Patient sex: F
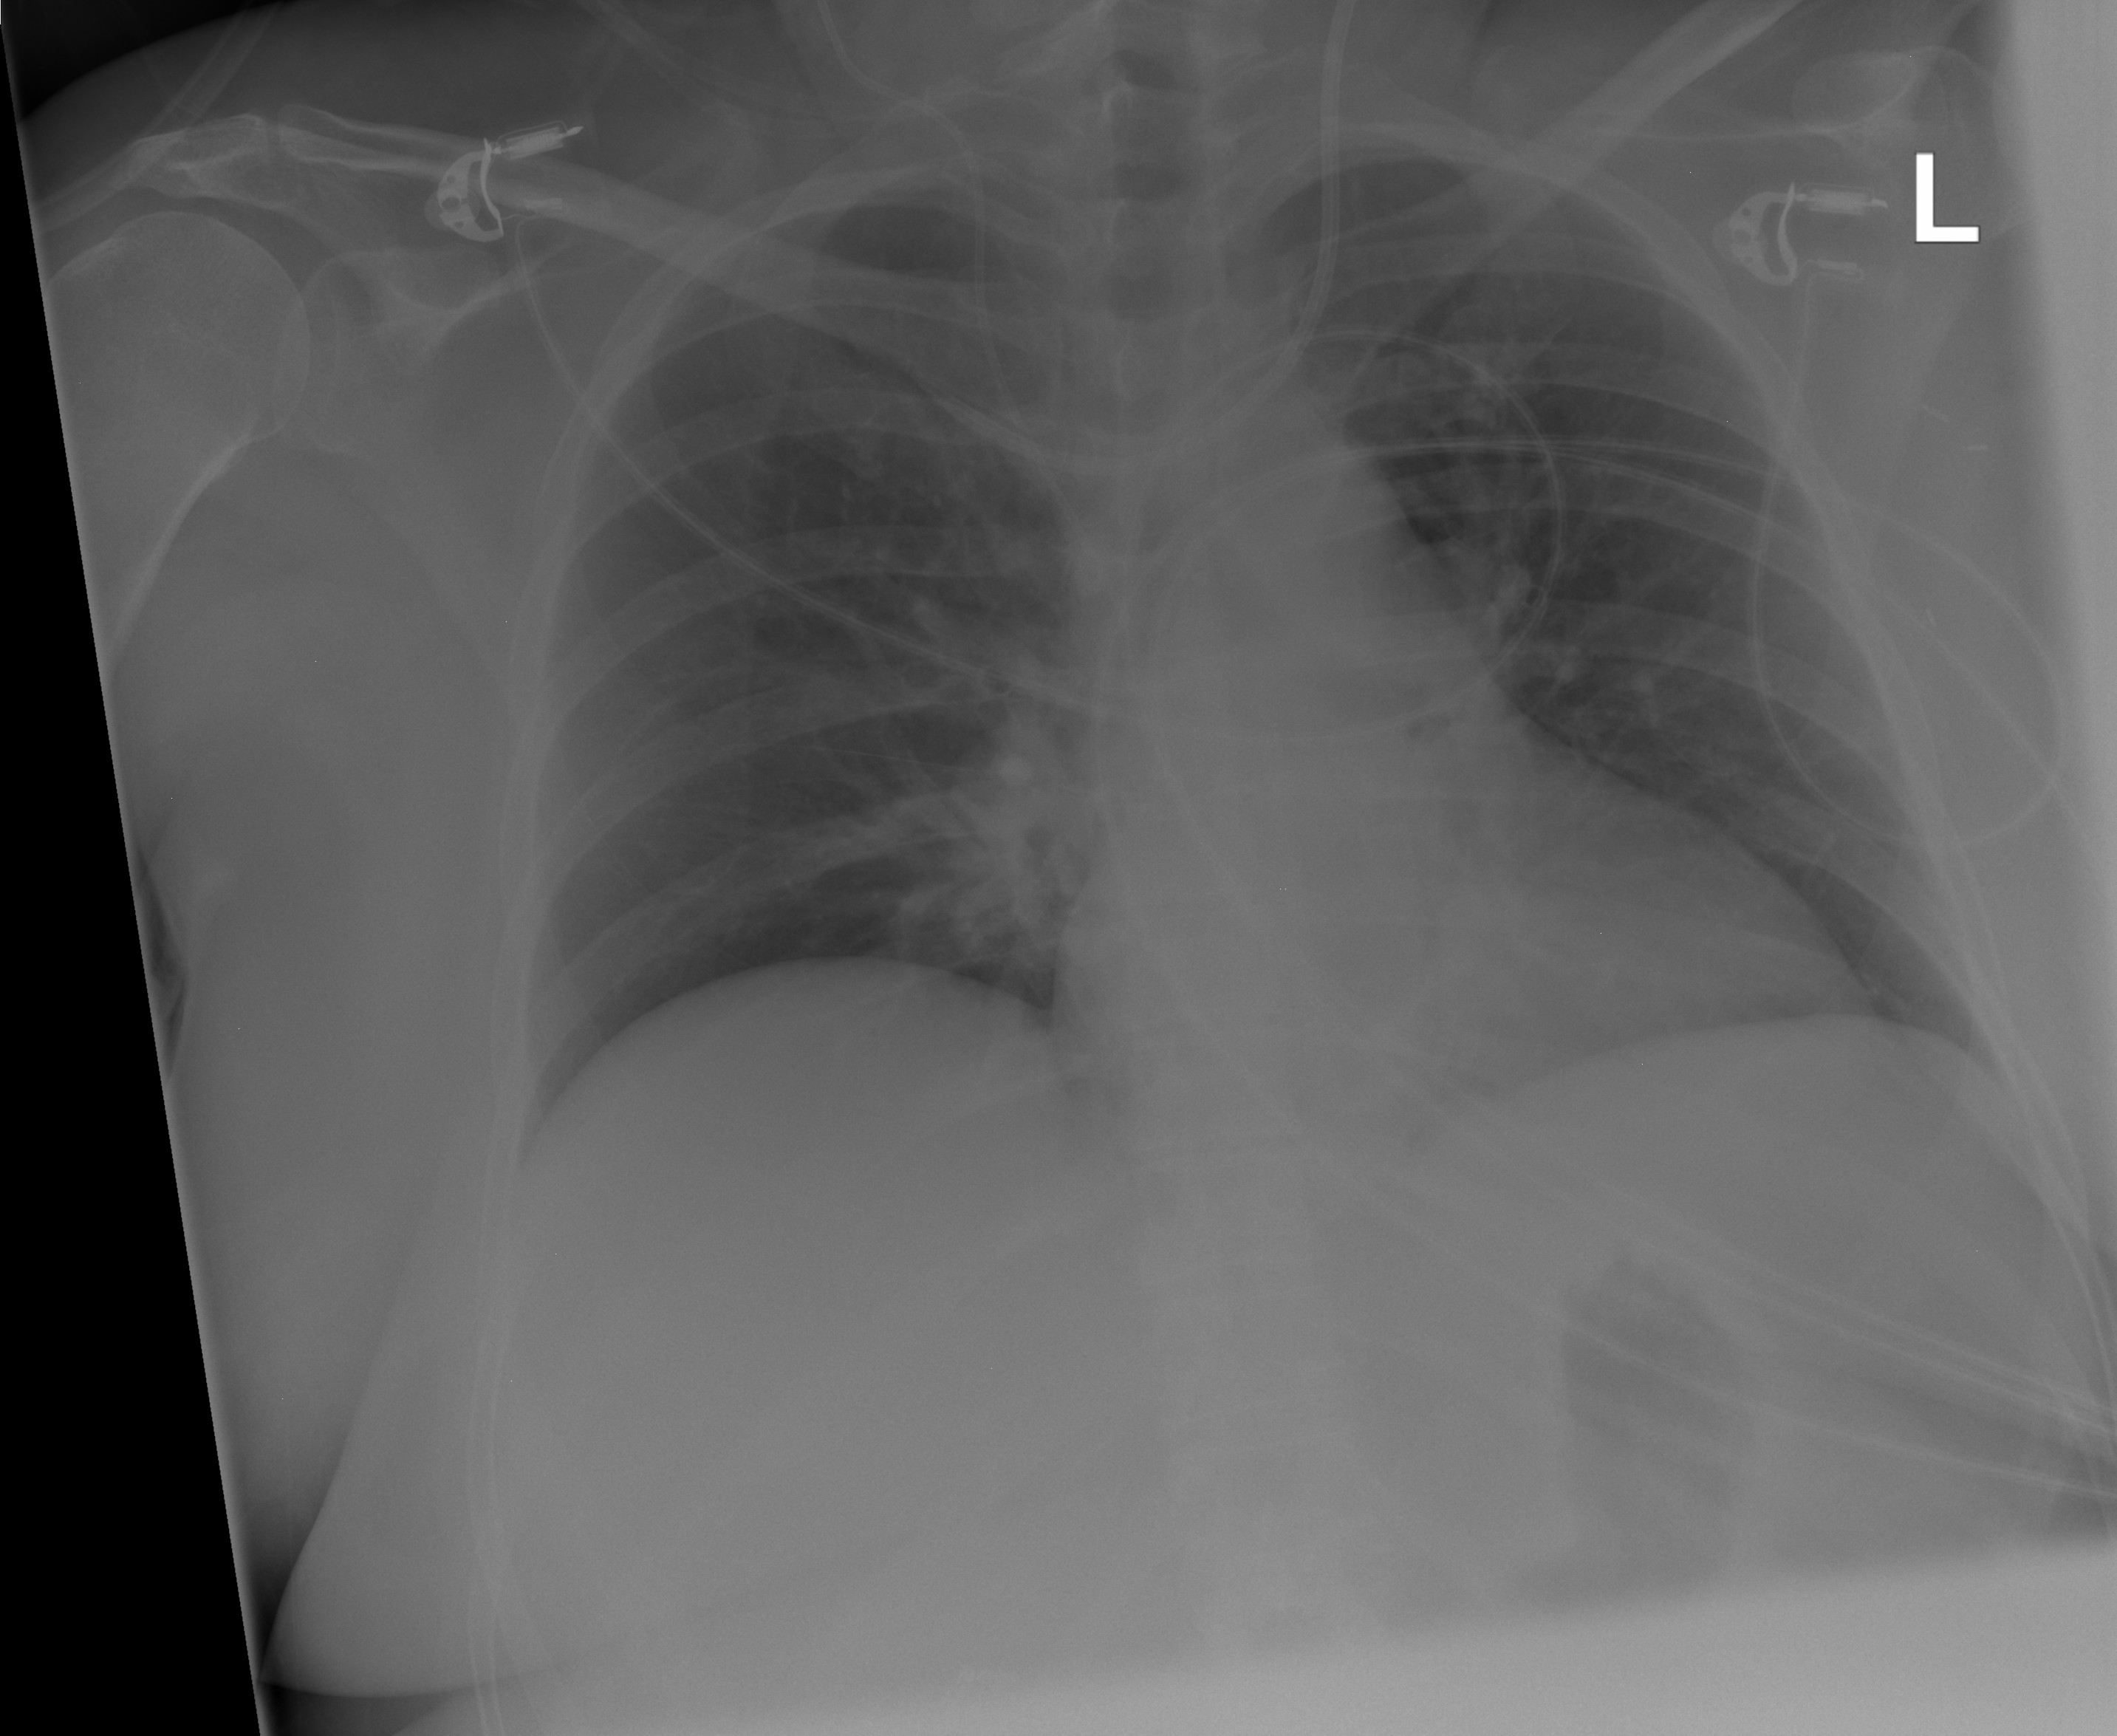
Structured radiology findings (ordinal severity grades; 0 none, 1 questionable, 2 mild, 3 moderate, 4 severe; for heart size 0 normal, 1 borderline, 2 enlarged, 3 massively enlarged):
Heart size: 2
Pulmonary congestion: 0
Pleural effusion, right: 0
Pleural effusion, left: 0
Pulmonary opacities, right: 0
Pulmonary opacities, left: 0
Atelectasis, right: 2
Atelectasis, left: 0